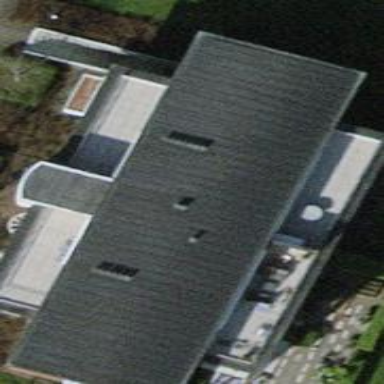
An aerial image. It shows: Building.